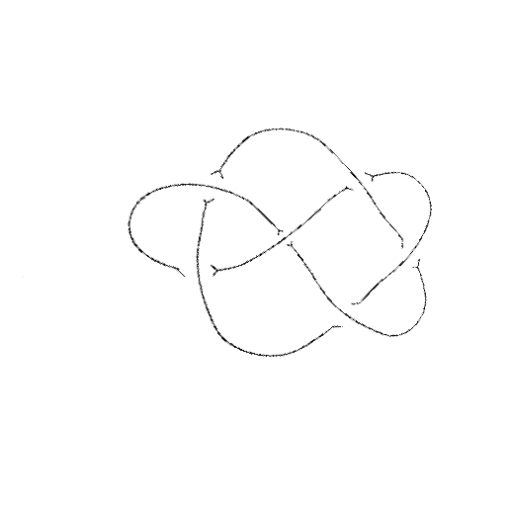
Crossing number: 6